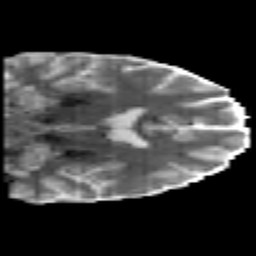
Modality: MD
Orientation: coronal
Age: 25
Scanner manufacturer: philips
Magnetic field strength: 3 T
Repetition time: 8.6 s
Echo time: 0.127 s